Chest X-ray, AP view. Patient: 55 years old, sex M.
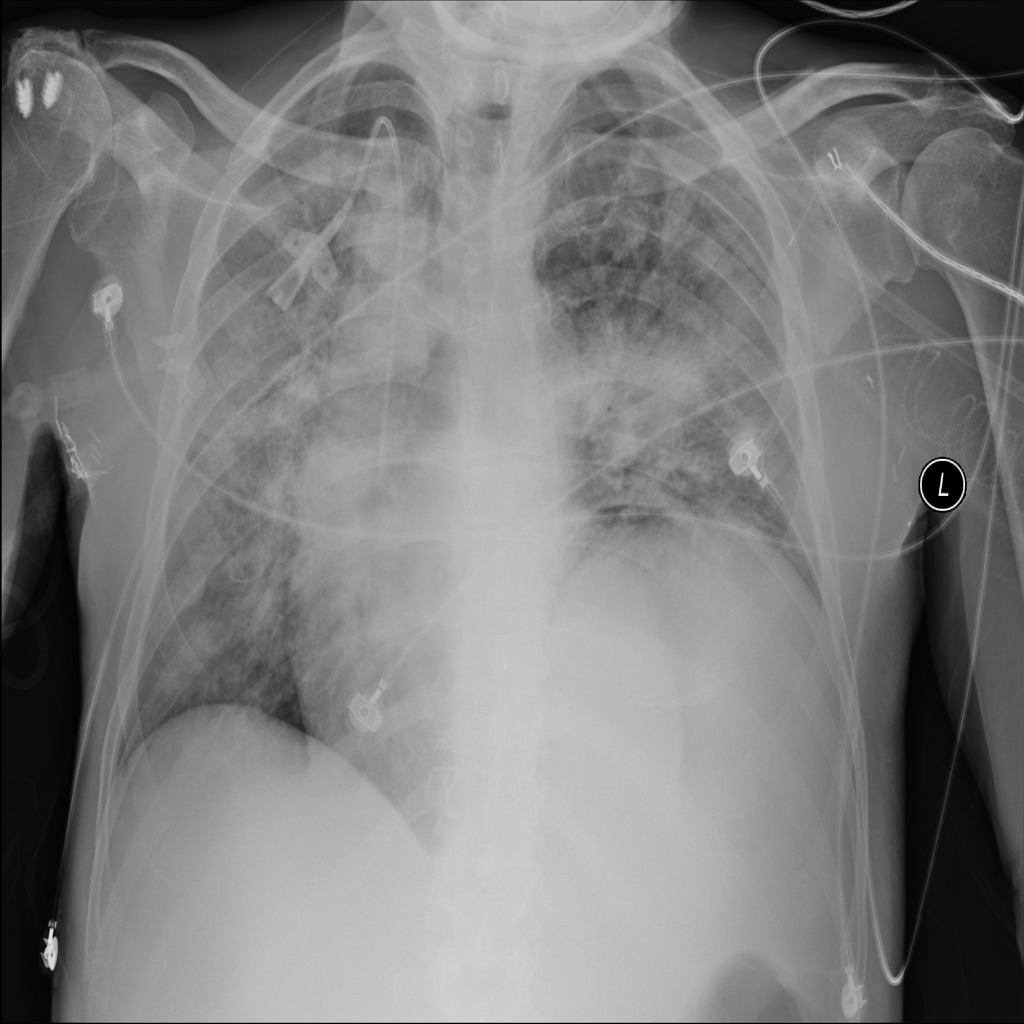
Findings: Infiltration